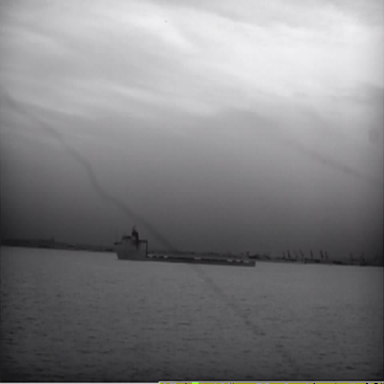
There is a liner in the infrared image.